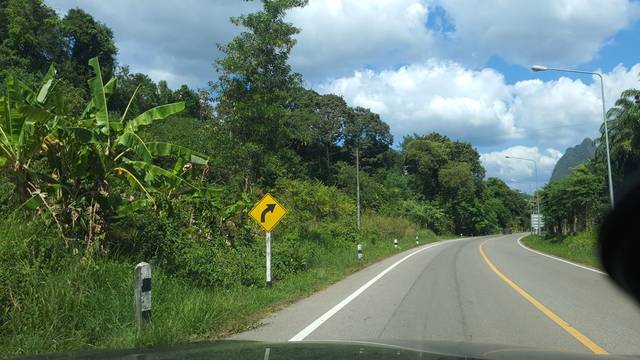
Region: Thailand
Coordinates: 8.412, 98.501